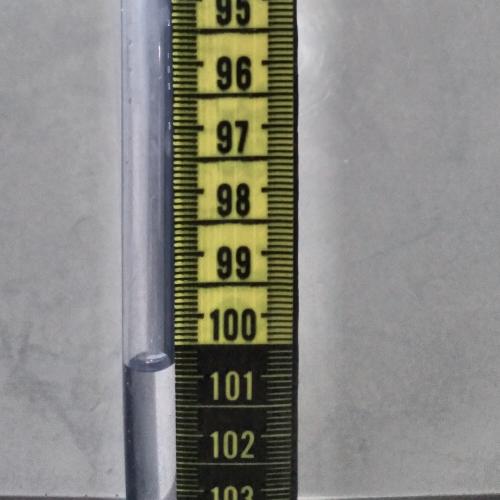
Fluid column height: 100.8 cm